Question: As you can see in the picture below I'm working on a proof of concept of an architecture design that will work for my research group's needs. These are:
- - - -
In order to achieve this we introduced a "glue" component (Glue.ConsoleApp) which is basically a Facade pattern implementation. Every front-end will have a corresponding facade. Here's a simple C# solution that shows a very minimal implementation of separated components.

The facade links all the components together but the code is still too complex in my opinion. I'm struggling with the fact that in order to separate all the layers completely, they all need to define their own entities to work with, and the glue layer has to do tons of mapping (which is why I use ValueInjecter, a library that automates most of this work).
Here's an example method that shows the complexity of having three different classes that all represent an InvoiceLine in one method:
'''
using Database = ArchitecturePoC.DataAccess.Database;
using InvoiceProcessing = ArchitecturePoC.BusinessLogic.InvoiceProcessing;
public static Dictionary<Entities.Invoice, List<Entities.InvoiceLine>> GetAllInvoicesWithInvoiceLines()
{
Dictionary<Entities.Invoice, List<Entities.InvoiceLine>> result = new Dictionary<Entities.Invoice, List<Entities.InvoiceLine>>();
Database.InvoiceMapper invoiceMapper = new Database.InvoiceMapper();
Dictionary<Database.Entities.Invoice, List<Database.Entities.InvoiceLine>> invoicesWithInvoiceLines = invoiceMapper.GetAllInvoicesWithInvoiceLines();
foreach (KeyValuePair<Database.Entities.Invoice, List<Database.Entities.InvoiceLine>> invoiceWithInvoiceLines in invoicesWithInvoiceLines)
{
List<Entities.InvoiceLine> subResult = new List<Entities.InvoiceLine>();
foreach (Database.Entities.InvoiceLine invoiceLine in invoiceWithInvoiceLines.Value)
{
Entities.InvoiceLine resultInvoiceLine = new Entities.InvoiceLine();
resultInvoiceLine.InjectFrom(invoiceLine);
subResult.Add(resultInvoiceLine);
}
Entities.Invoice resultInvoice = new Entities.Invoice();
resultInvoice.InjectFrom(invoiceWithInvoiceLines.Key);
result.Add(resultInvoice, subResult);
}
return result;
}
'''
I'm worried that I'm mistaking this "clean separation" for something that will eventually give me more worries than I would like. I can imagine the facade quickly growing very large and hard to maintain. Do you have suggestions for reducing this complexity?
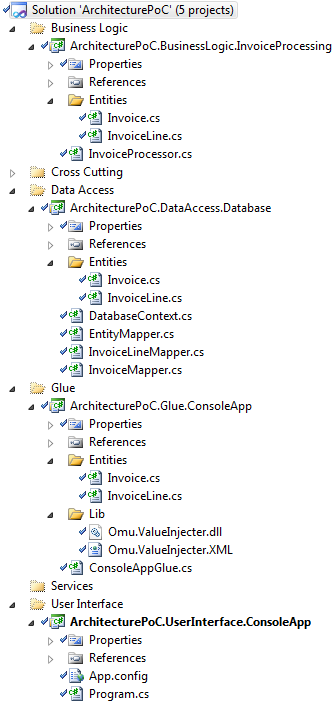
Answer: The problem I see with your architecture is the 3 different Entities folders. To me an entity is a business/domain related concept, they should be defined in the business layer only. In contrast, I tend to call objects that are shared between the service and presentation layer 's. They can be an exact reflection of business entities, or something more partial or more elaborate. As for the Data Access Layer, if you use an object relational mapper it will allow you to persist entities from the business layer transparently, you don't need to declare DAL versions of your entities. What you could have in the DAL is 's or named after your entities, but they aren't entities, they manipulate them.
This doesn't remove all the mapping, but I'm afraid in a layered architecture some amount of mapping <URL> anyway.
As a side note, I can't see why you should have a Facade project for each font end. This would mean a lot of code duplication. Usually applications have some kind of Service layer that serves as a single Facade to business operations for all presentation layers.